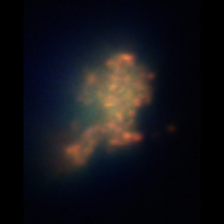
Taxon: Unknown_detritus
Group: Unknown